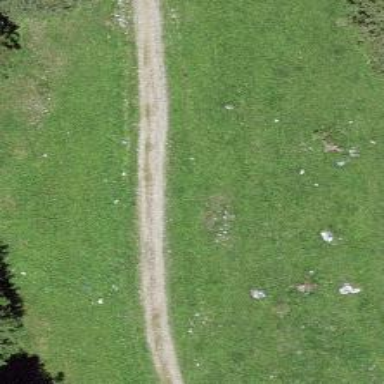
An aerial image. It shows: Ground path with excellent trail visibility.